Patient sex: F
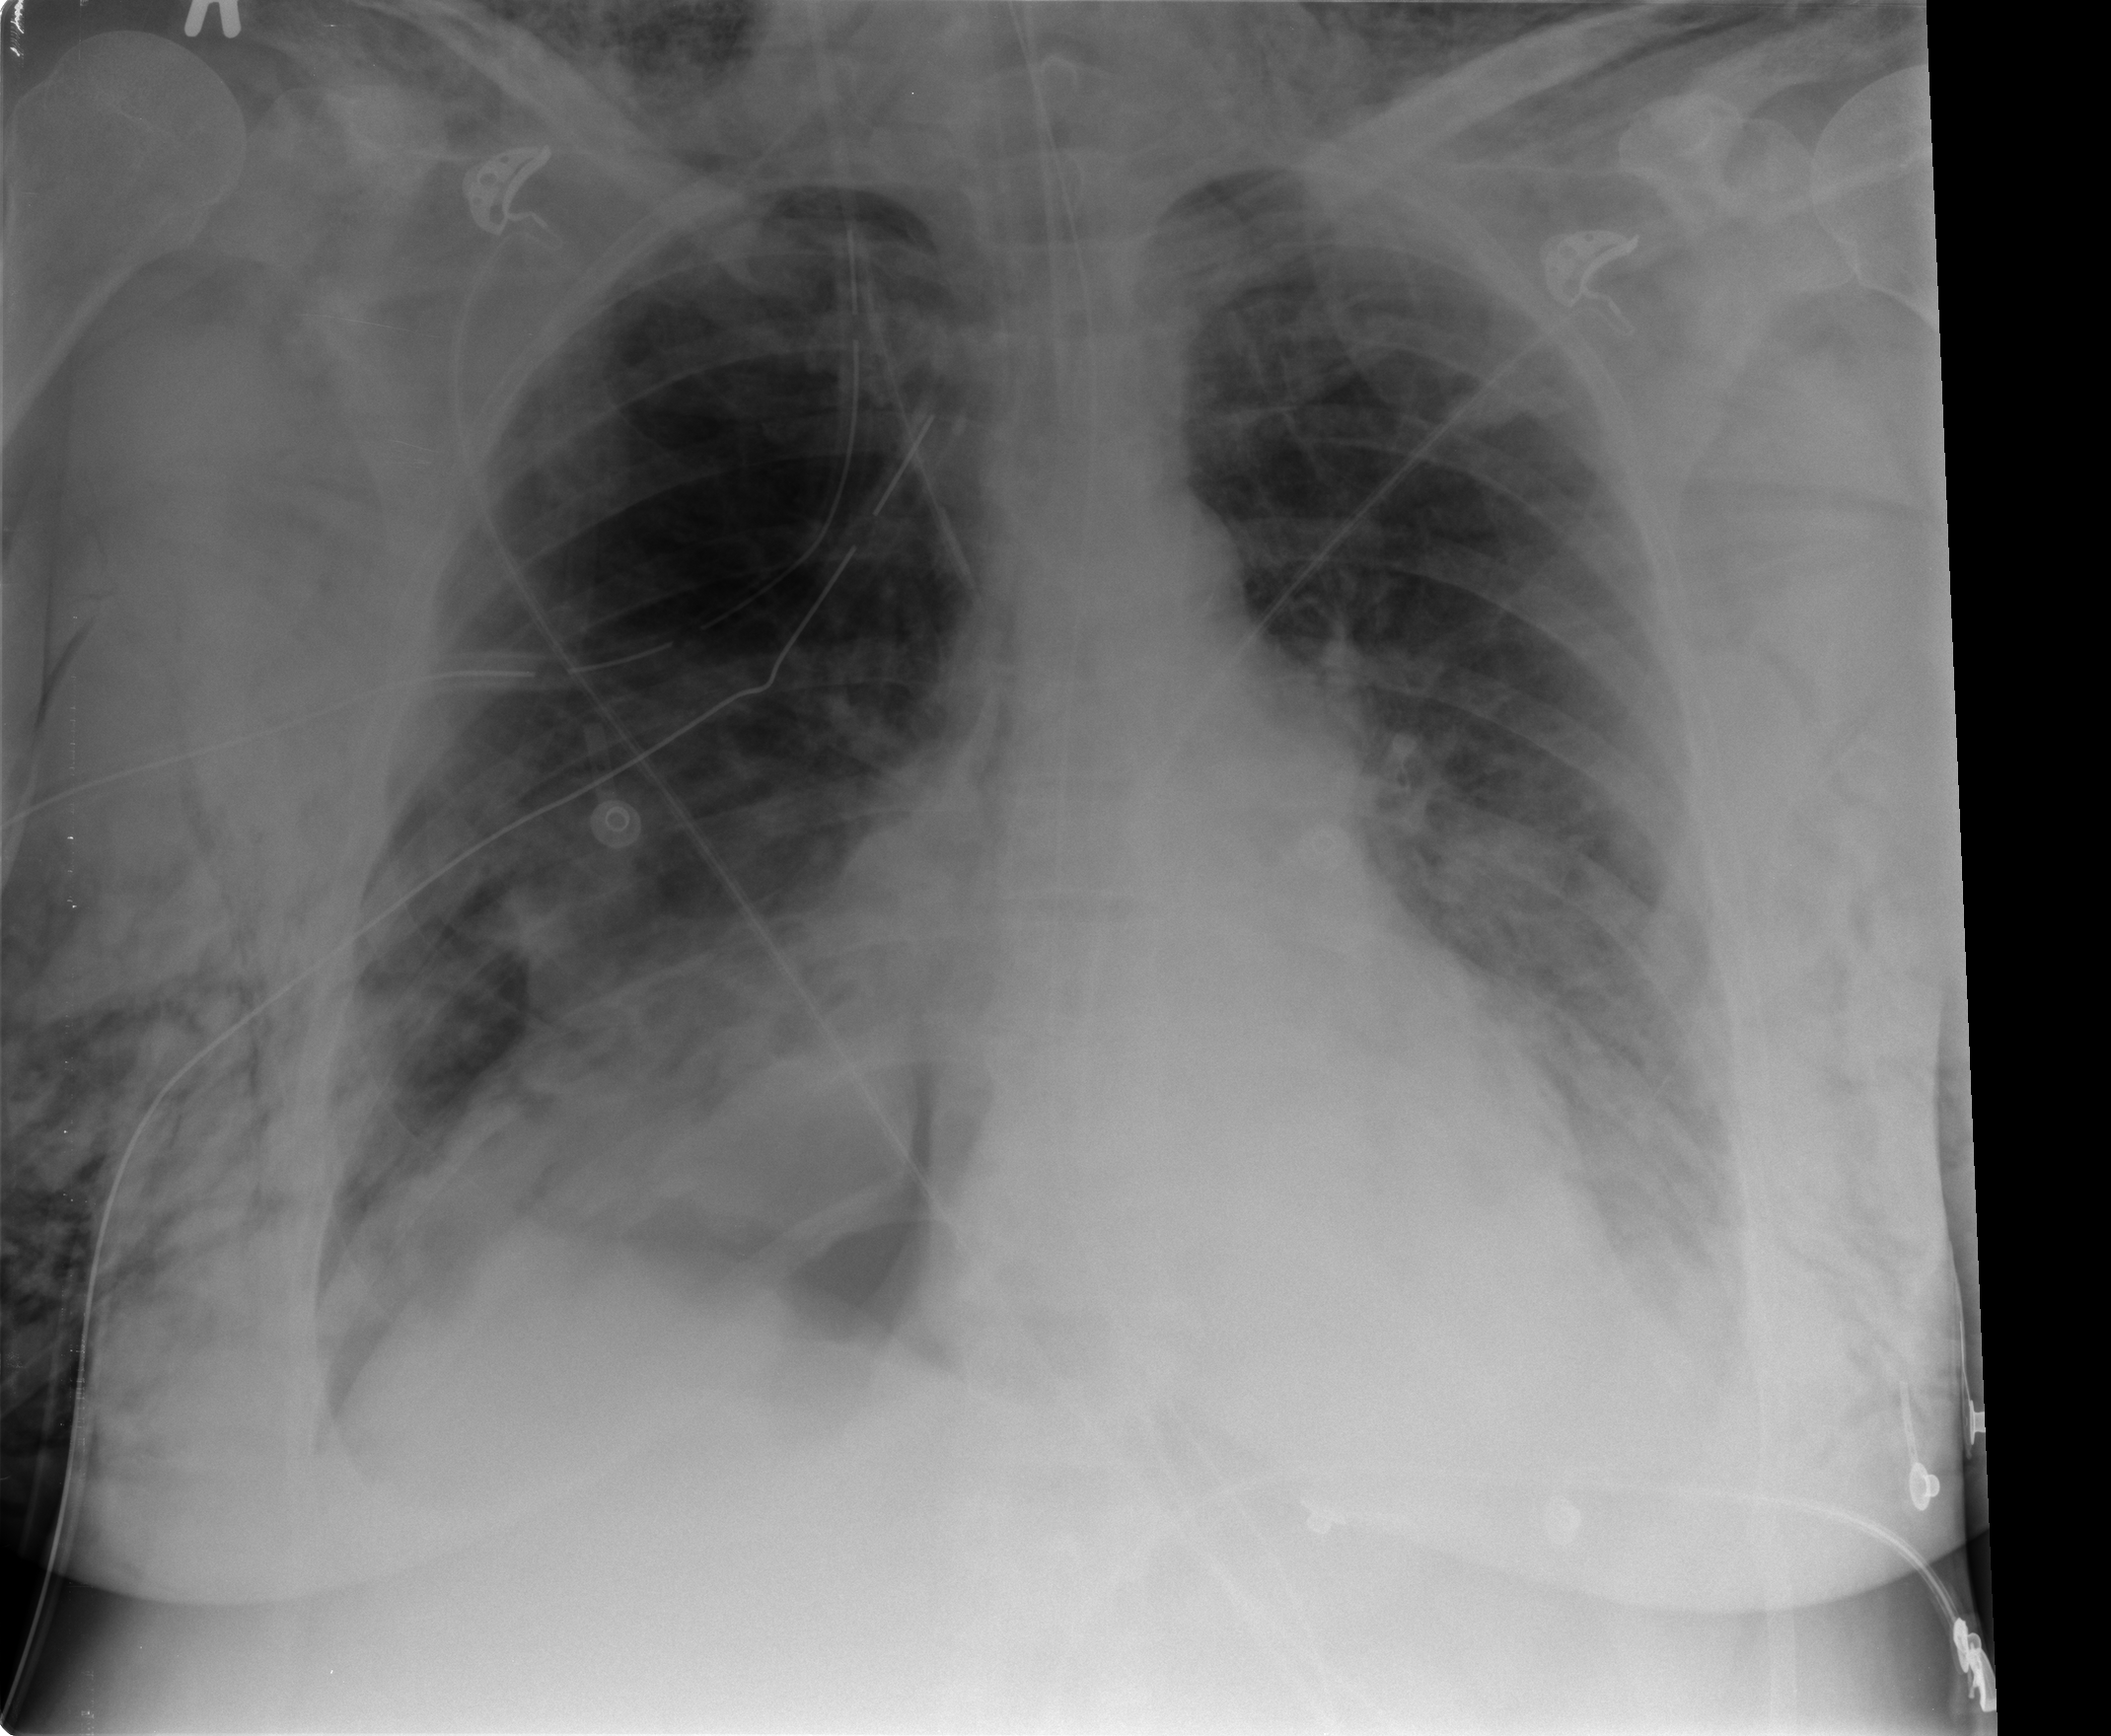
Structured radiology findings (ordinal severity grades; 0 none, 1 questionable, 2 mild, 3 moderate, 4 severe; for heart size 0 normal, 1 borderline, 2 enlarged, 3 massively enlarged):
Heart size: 0
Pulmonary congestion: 1
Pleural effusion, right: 1
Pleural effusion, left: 2
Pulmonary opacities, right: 2
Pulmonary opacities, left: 2
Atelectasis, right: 2
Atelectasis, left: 2